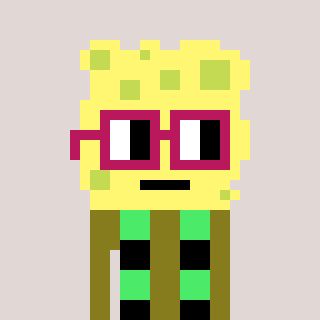
a pixel art character with square dark red glasses, a sponge-shaped head and a gunk-colored body on a warm background